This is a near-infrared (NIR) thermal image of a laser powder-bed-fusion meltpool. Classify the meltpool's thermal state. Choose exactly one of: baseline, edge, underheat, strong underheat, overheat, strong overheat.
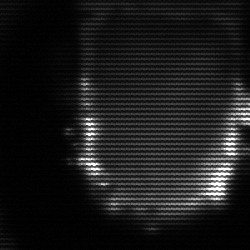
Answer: baseline